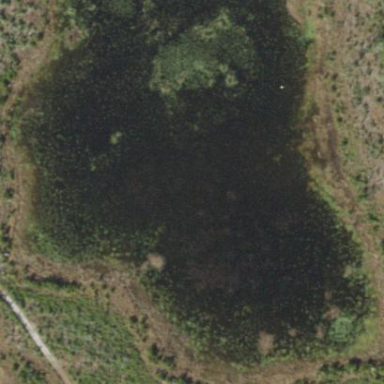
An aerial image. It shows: Marsh wetland.